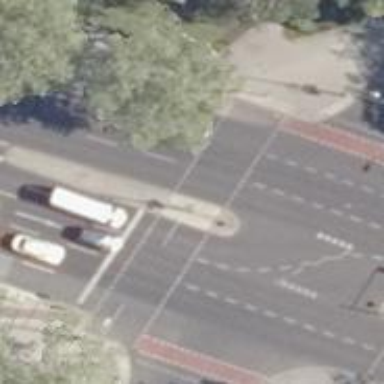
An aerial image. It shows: Road with traffic signals controlling the flow of traffic.